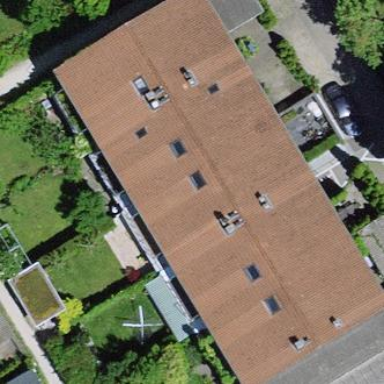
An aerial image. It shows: Terrace building.